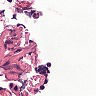
Metastatic tissue present: no